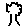
Label: tree